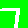
Digit: 7